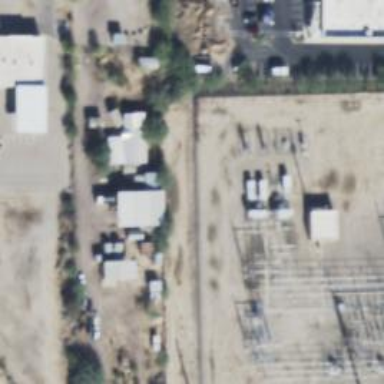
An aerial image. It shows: Switch used for power control.